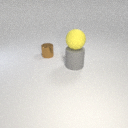
large yellow rubber sphere above large gray rubber cylinder